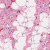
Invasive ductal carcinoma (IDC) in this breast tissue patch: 0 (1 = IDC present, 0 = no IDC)